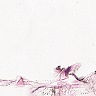
Metastatic tissue present: no